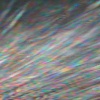
Label: sunburn